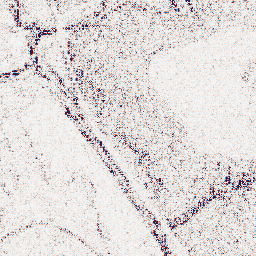
Category: wavelet
Decomposition family: wavelet_dwt
Decomposition parameters: wavelet: coif2
level: 1
Upsampling method: sinc_hamming
Upsampling parameters: scale: 2
kernel_size: 16
Upsampling scale: 2